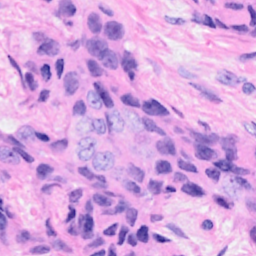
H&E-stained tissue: Breast